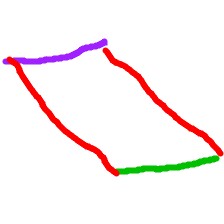
Shape: parallelogram